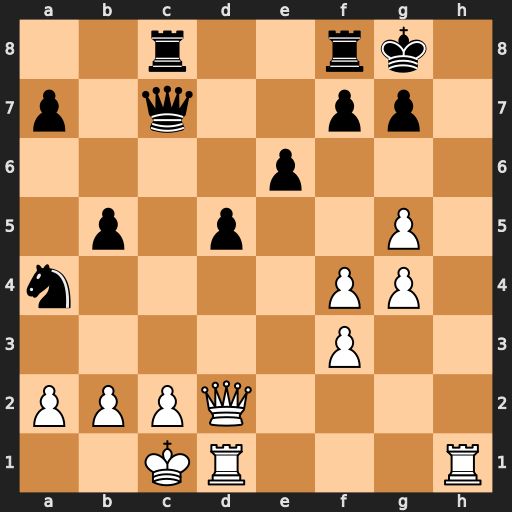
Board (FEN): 2r2rk1/p1q2pp1/4p3/1p1p2P1/n4PP1/5P2/PPPQ4/2KR3R
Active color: w
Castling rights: -
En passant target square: -
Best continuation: Qh2 Qxc2+ Qxc2 Rxc2+ Kxc2